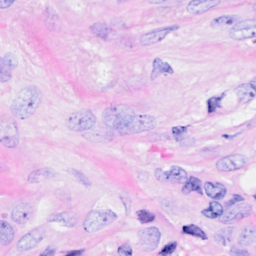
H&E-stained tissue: Breast